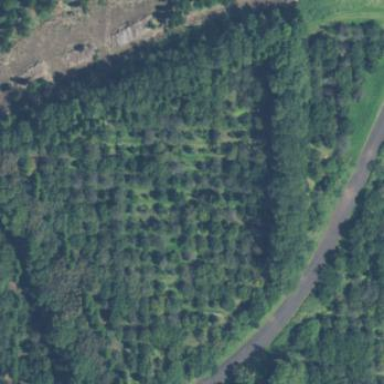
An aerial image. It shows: Orchard filled with macadamia trees.